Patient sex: M
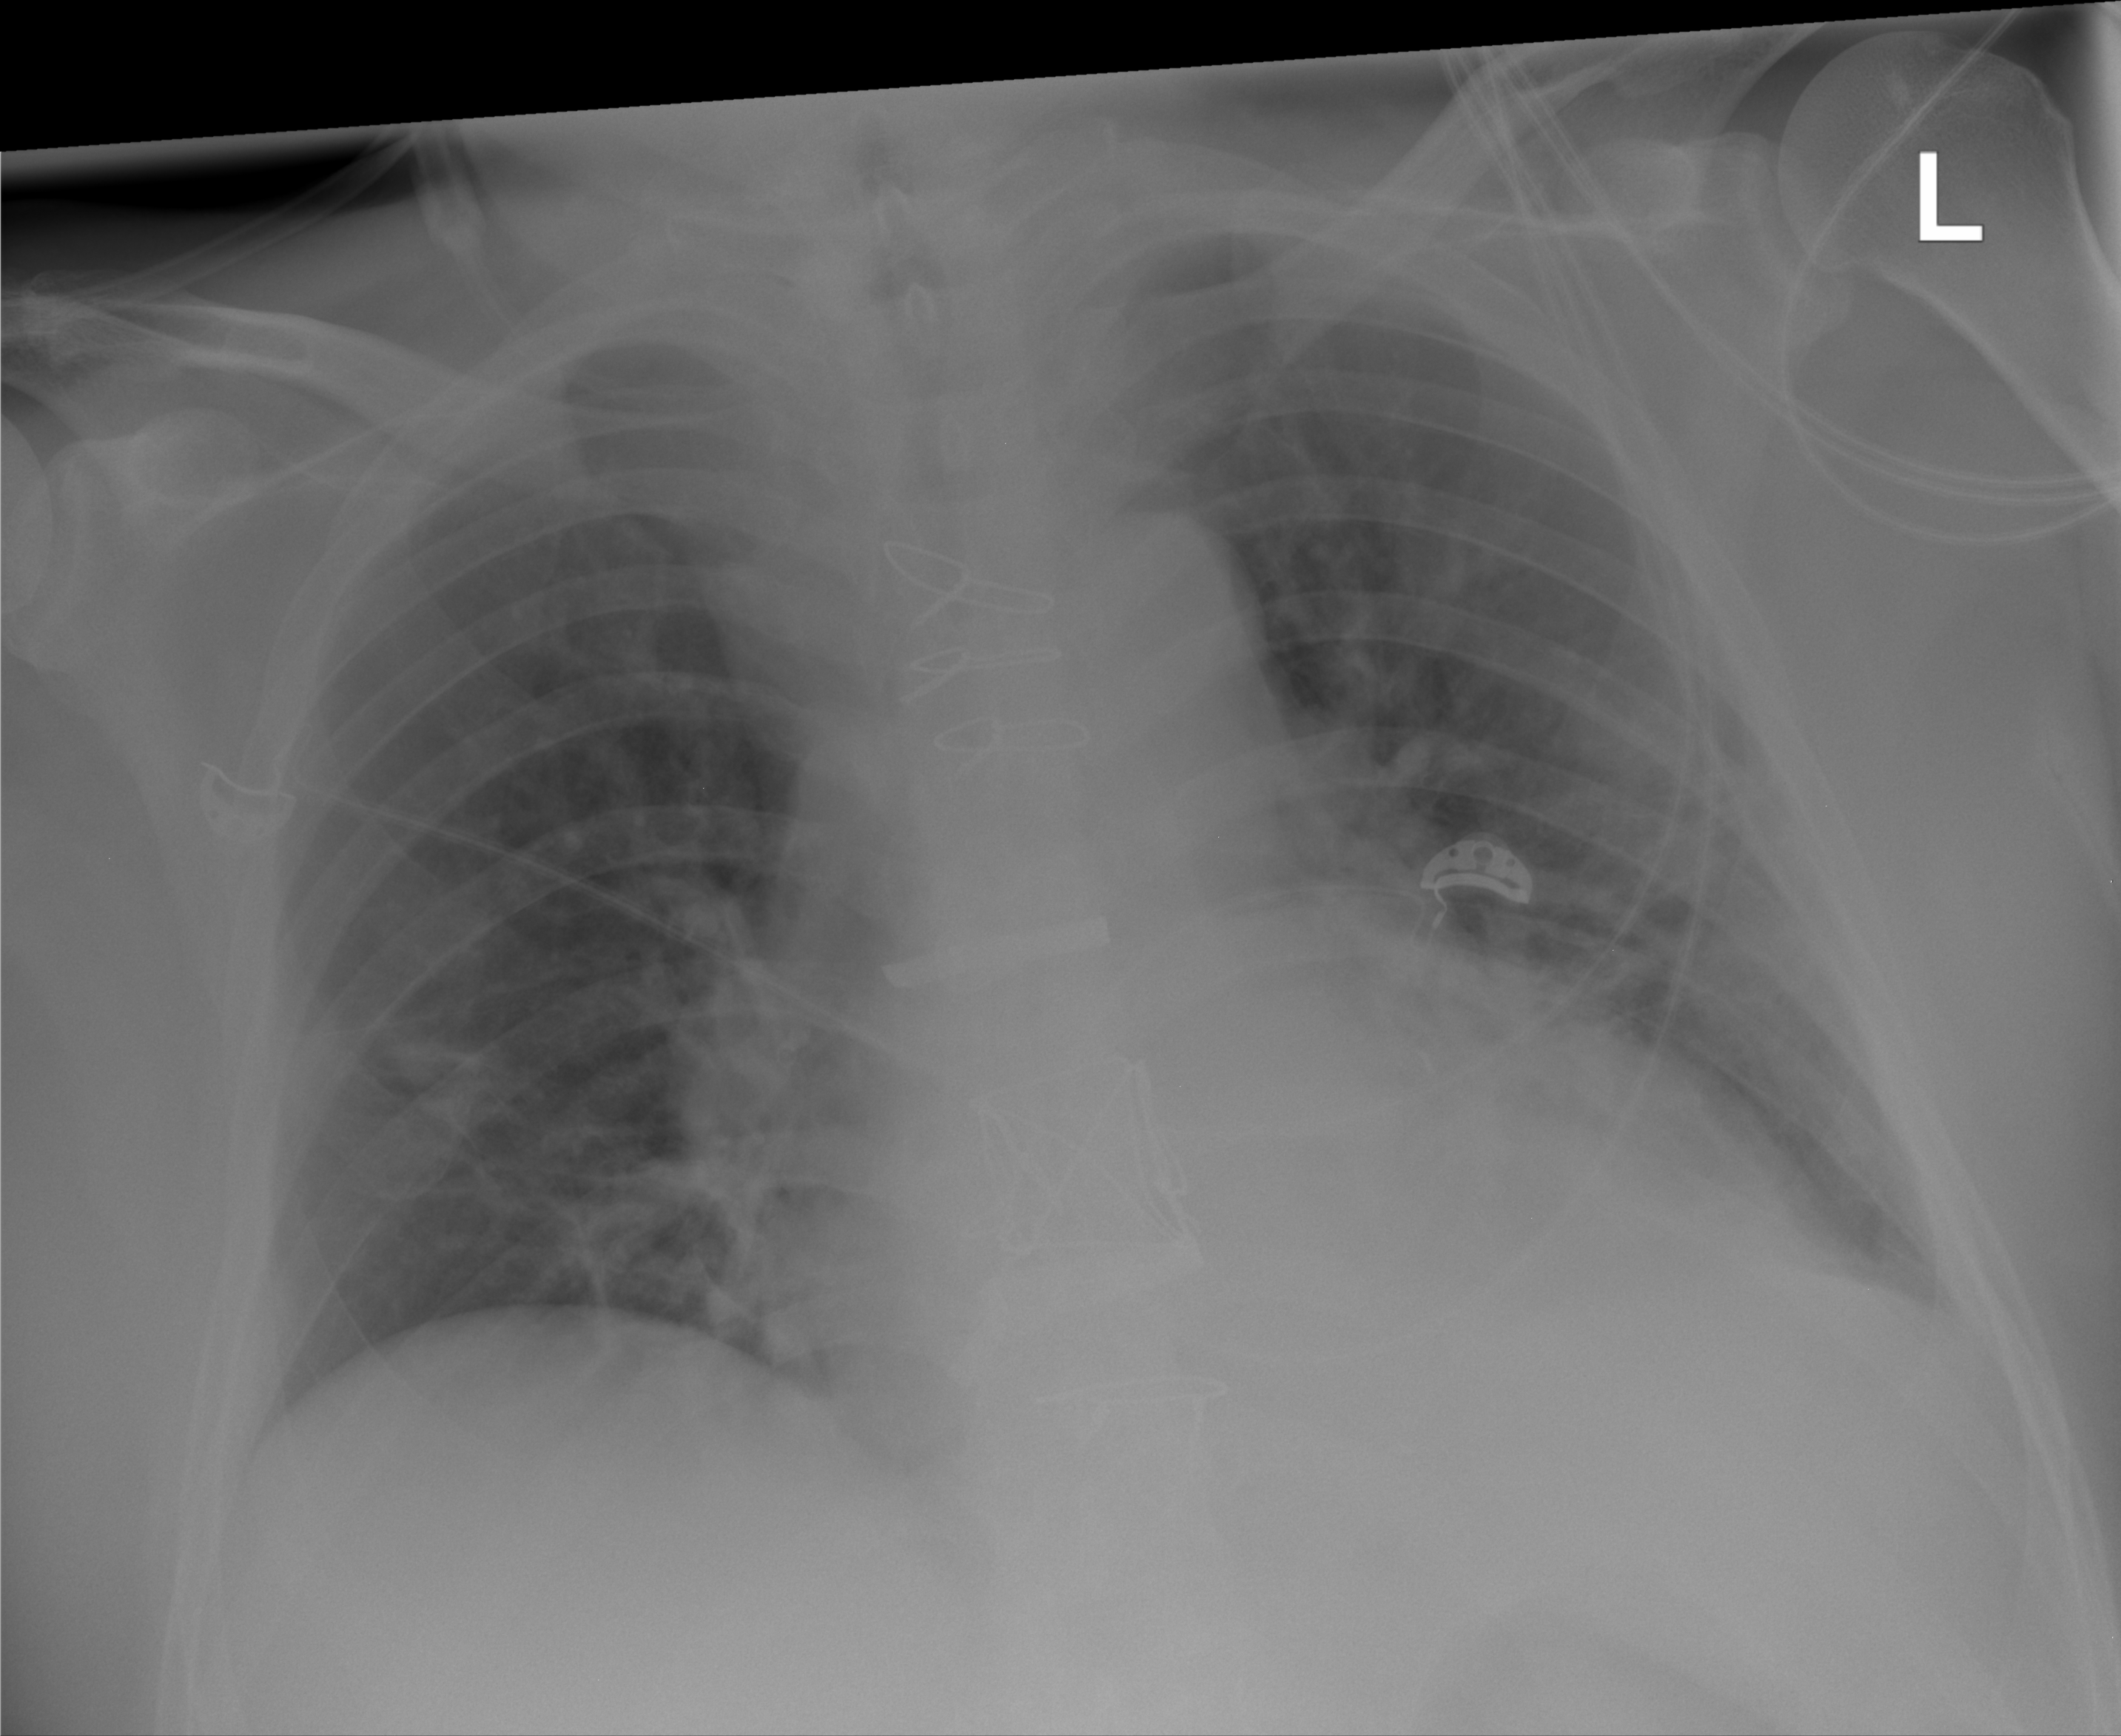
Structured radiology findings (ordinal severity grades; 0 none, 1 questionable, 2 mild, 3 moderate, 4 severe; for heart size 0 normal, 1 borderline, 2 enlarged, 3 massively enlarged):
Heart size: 2
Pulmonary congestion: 2
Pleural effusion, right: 1
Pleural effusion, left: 1
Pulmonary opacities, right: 0
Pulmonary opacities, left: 0
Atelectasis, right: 2
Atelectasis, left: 2